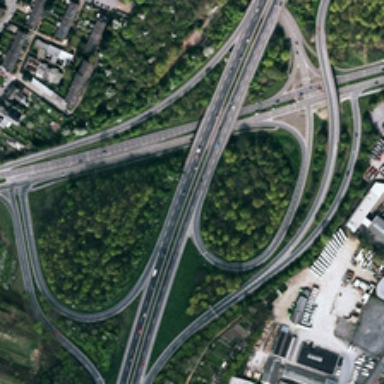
Some buildings and many green trees are near a viaduct with two circles .